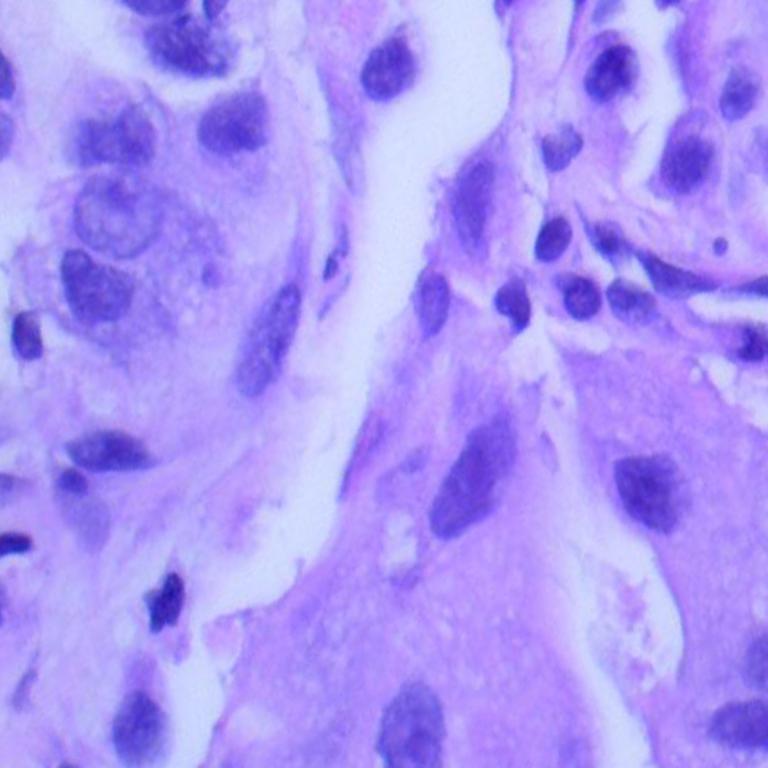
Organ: lung
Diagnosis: adenocarcinomas